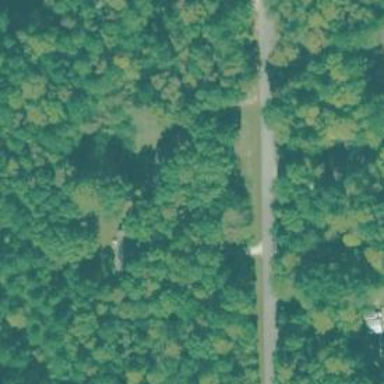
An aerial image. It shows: Driveway.